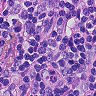
Metastatic tissue present: no